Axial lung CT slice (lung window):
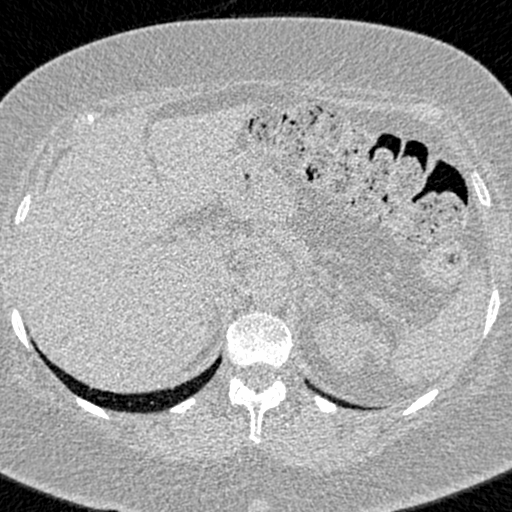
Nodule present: no